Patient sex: M
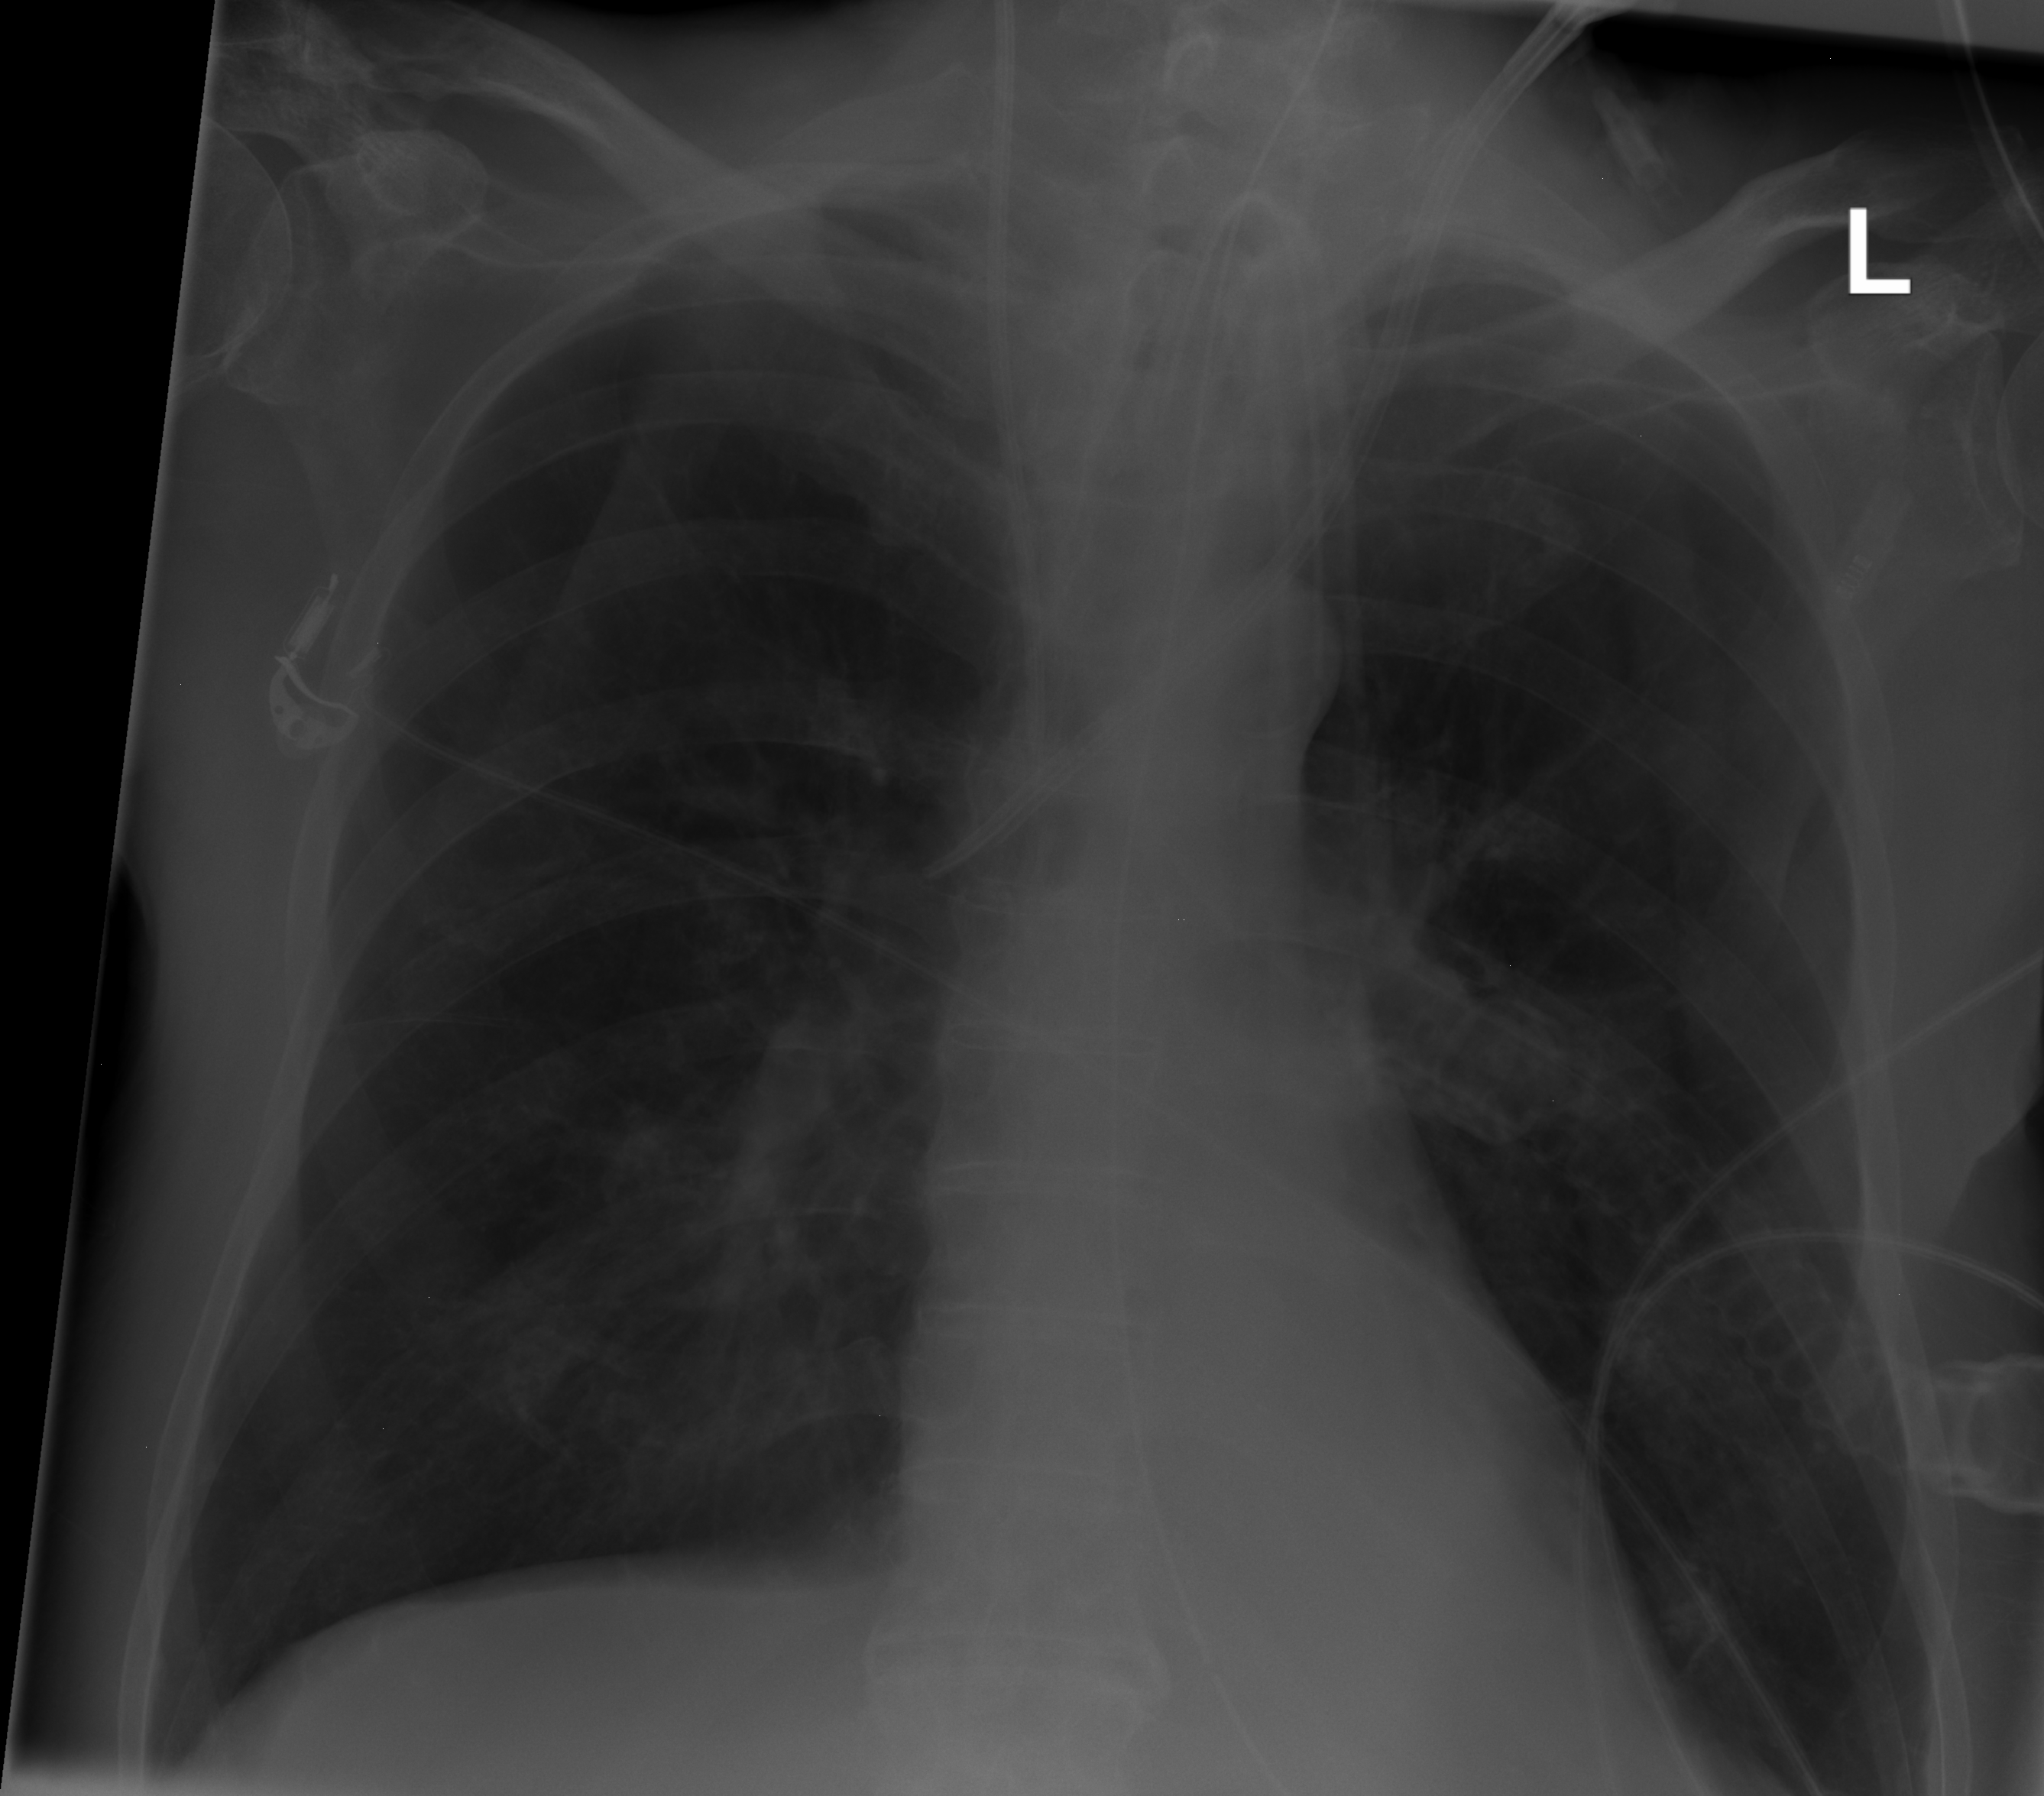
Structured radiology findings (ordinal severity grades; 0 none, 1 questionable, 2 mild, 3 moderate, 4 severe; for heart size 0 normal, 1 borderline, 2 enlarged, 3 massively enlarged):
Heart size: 0
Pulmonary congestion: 0
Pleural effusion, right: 0
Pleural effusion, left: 1
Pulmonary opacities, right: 0
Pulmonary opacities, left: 0
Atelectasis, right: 0
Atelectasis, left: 0